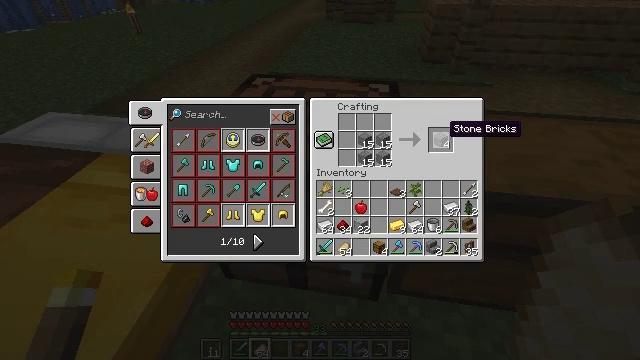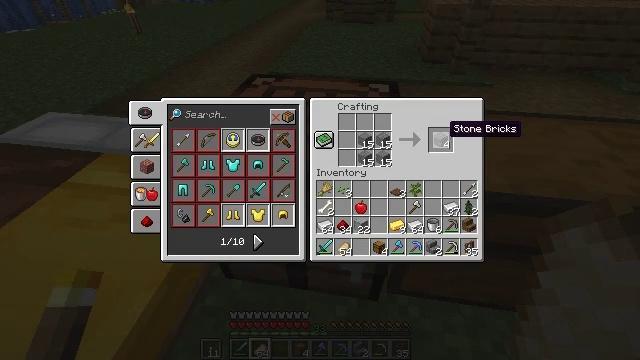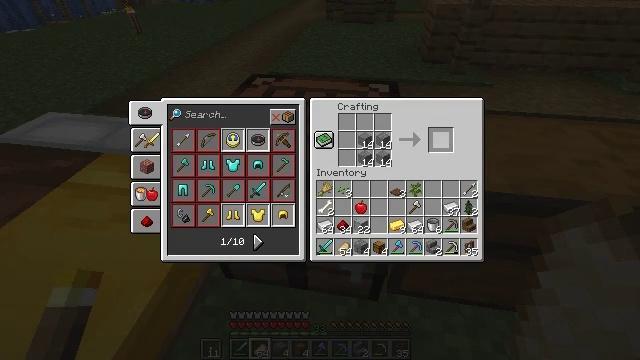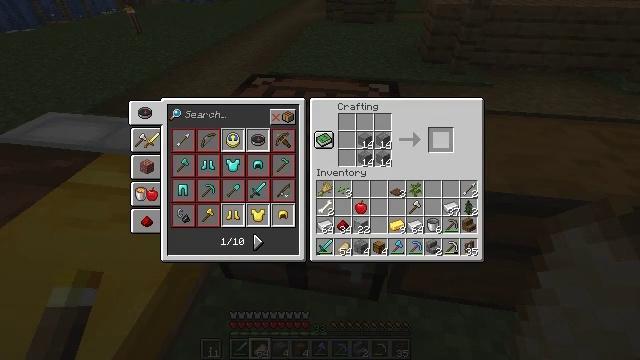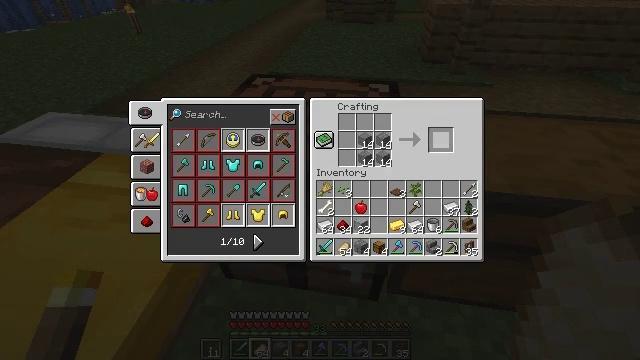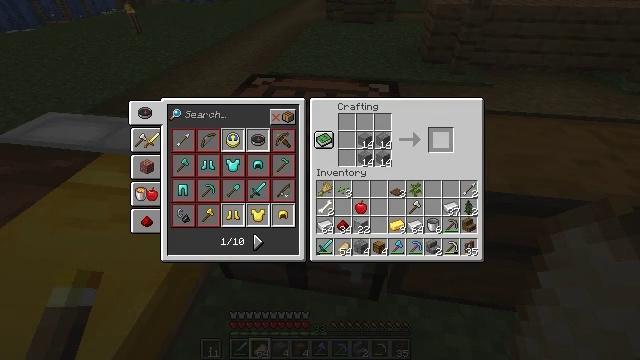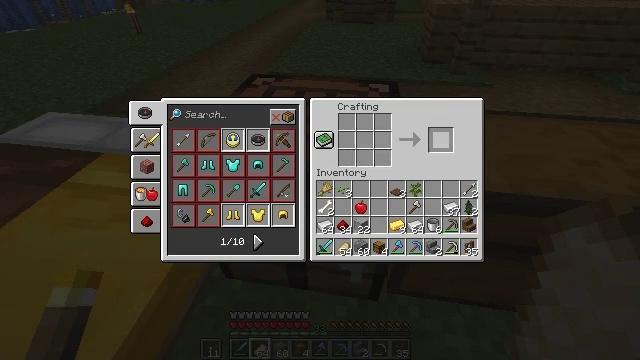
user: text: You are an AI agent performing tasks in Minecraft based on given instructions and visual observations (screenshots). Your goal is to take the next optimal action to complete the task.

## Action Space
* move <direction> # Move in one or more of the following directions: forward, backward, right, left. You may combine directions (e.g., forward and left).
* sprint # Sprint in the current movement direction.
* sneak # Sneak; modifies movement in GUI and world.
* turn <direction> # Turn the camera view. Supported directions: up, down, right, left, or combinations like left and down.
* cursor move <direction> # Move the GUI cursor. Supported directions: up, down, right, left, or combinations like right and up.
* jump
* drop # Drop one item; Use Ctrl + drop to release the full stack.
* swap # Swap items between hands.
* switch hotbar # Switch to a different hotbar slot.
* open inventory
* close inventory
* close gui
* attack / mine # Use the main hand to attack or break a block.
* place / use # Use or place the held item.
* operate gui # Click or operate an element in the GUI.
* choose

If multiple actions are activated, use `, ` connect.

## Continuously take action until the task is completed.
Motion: motion action
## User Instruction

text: Use stone to craft stone bricks.
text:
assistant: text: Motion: sneak
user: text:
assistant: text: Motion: sneak, operate gui
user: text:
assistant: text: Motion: sneak, operate gui
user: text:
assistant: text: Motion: sneak, operate gui
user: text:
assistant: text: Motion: sneak
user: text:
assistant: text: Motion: sneak
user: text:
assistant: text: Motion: sneak